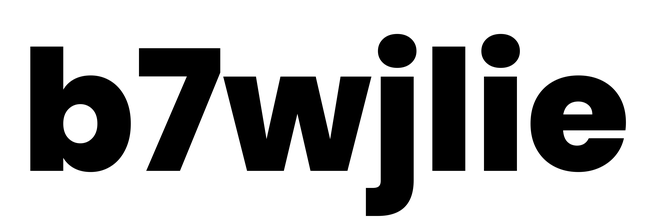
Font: Poppins-ExtraBold